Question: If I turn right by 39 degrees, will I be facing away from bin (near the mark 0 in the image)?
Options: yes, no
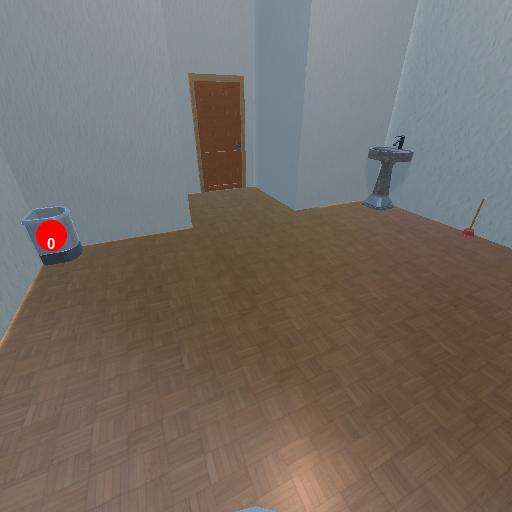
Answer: yes